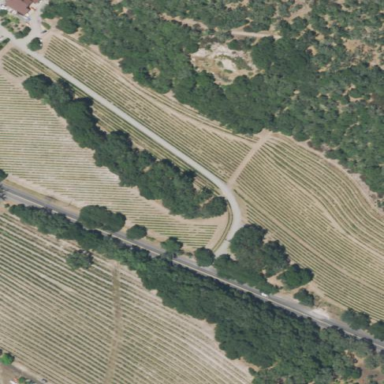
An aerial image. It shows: Vineyard where grapes are grown.